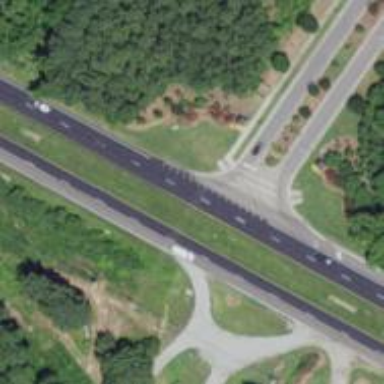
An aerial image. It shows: Asphalt road designated as trunk highway.